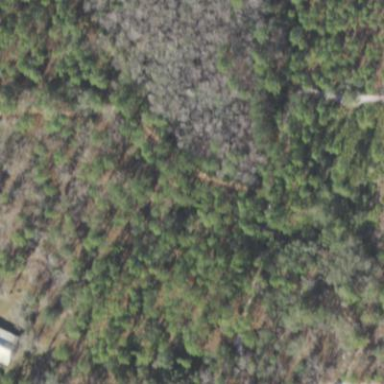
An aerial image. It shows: Needle-leaved woodland.